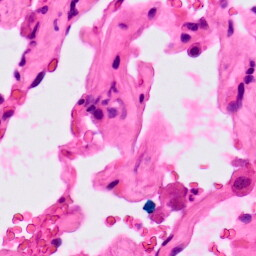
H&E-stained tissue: Lung